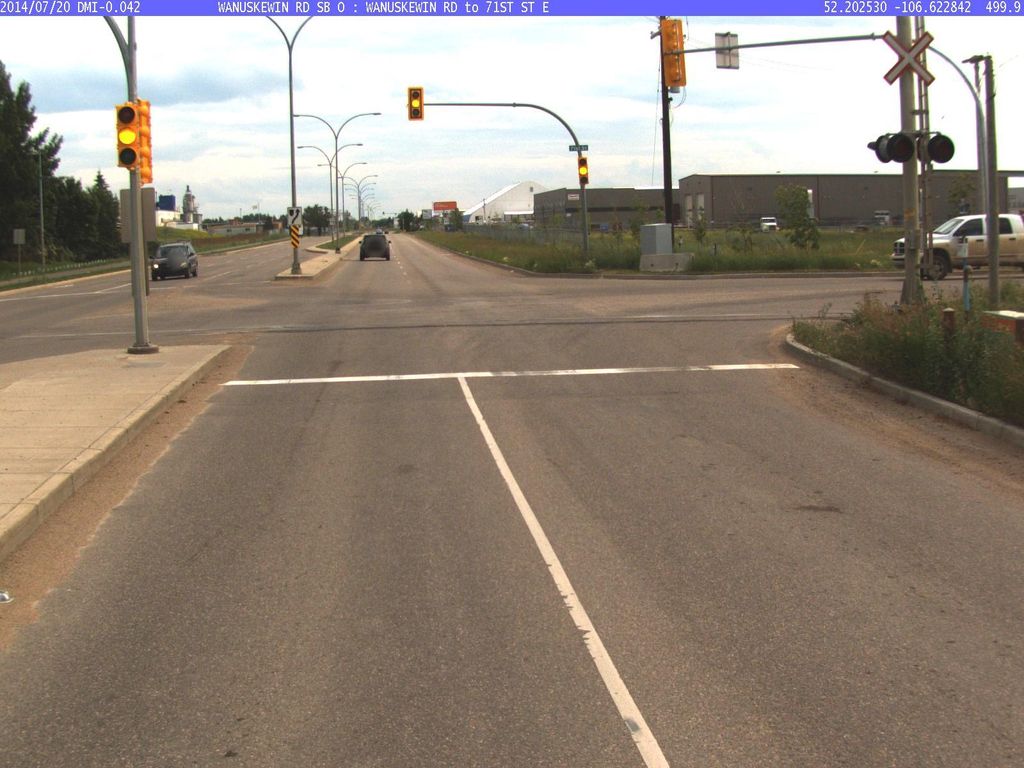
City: saskatoon